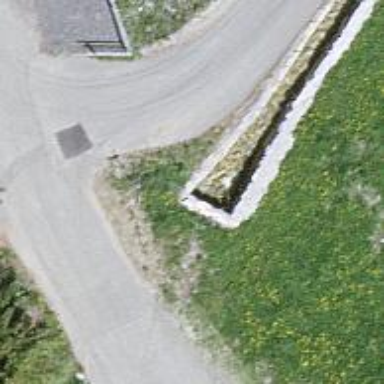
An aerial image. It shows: Culvert tunnel.